Field crop: maize
Growth stage: 2
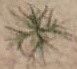
Species: salsola